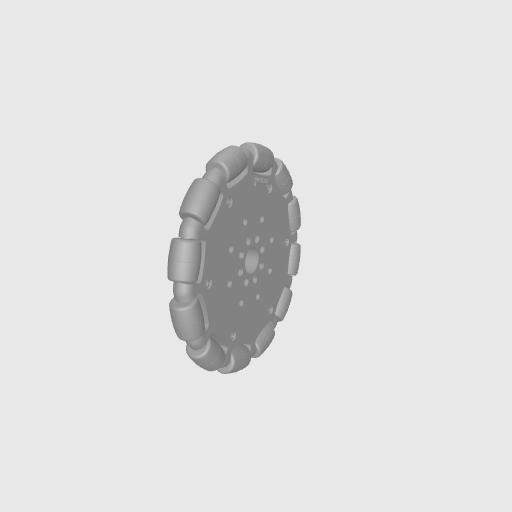
Part: OmniWheel120OD